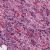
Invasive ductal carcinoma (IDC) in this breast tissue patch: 1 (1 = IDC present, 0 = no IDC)